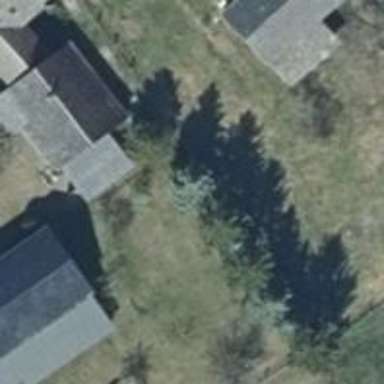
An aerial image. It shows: Mixed tree row with semi-evergreen leaves.